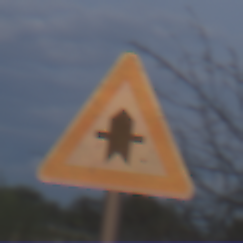
Verkehrszeichen: Vorfahrt
Umgebung: Outdoor, Nature
Tageszeit: MorningAfternoon
Wetter: PartlyCloudy
Licht: Natural
Jahreszeit: NotSpecified
Kontrast: MediumContrast